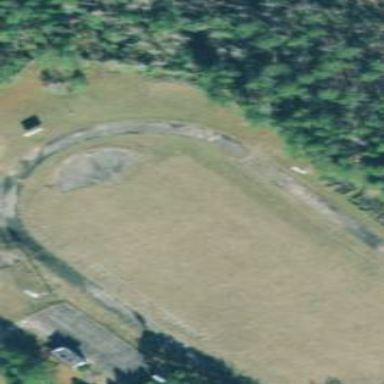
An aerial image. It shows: American football pitch for leisure and sport activities.